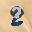
Label: 2